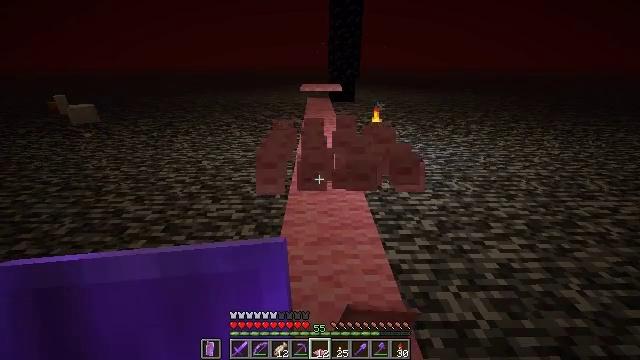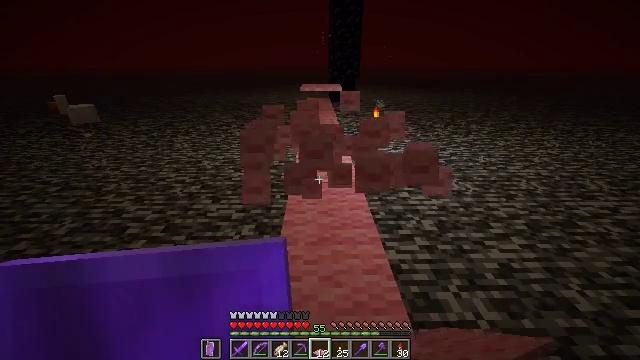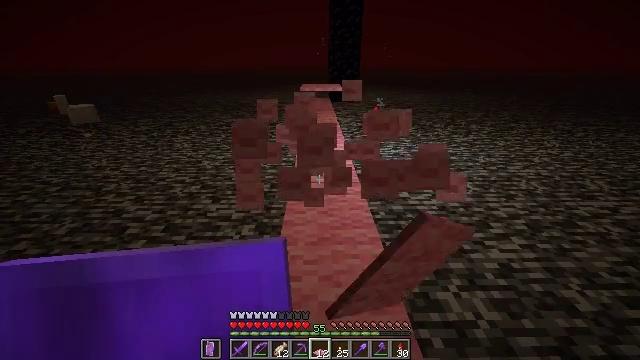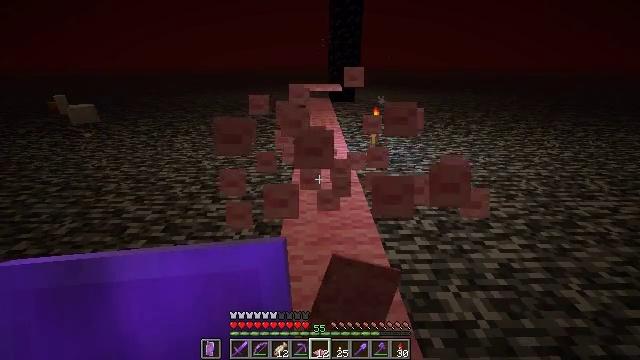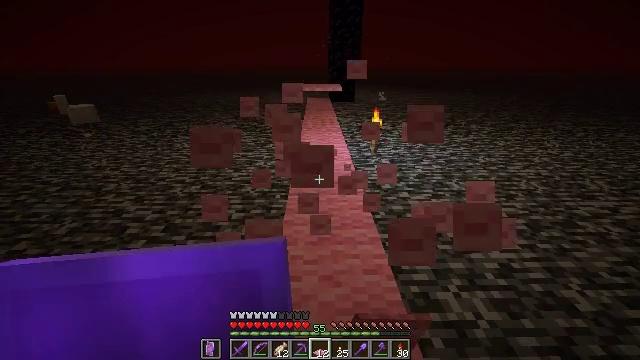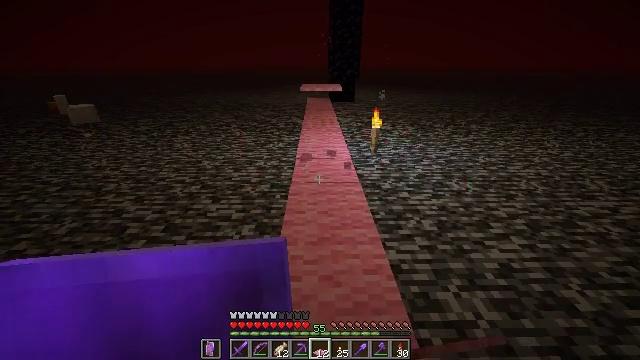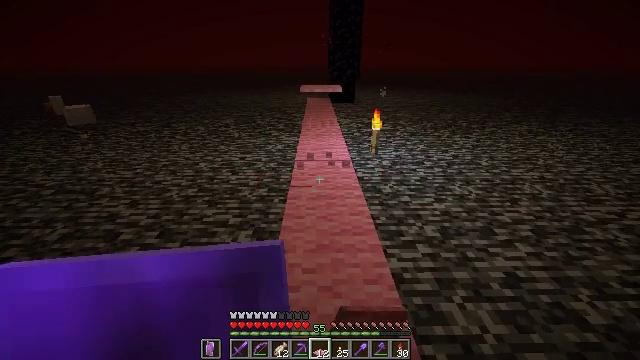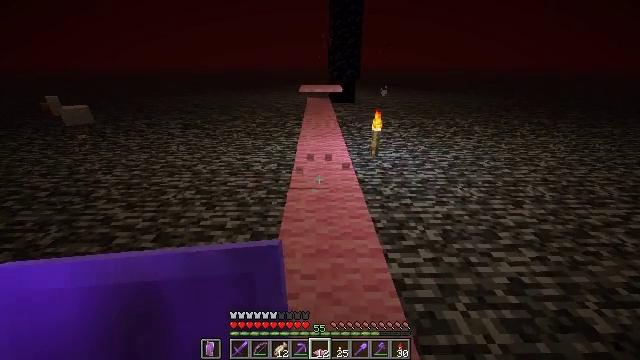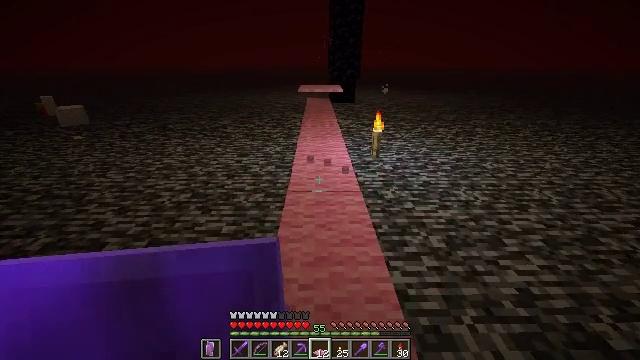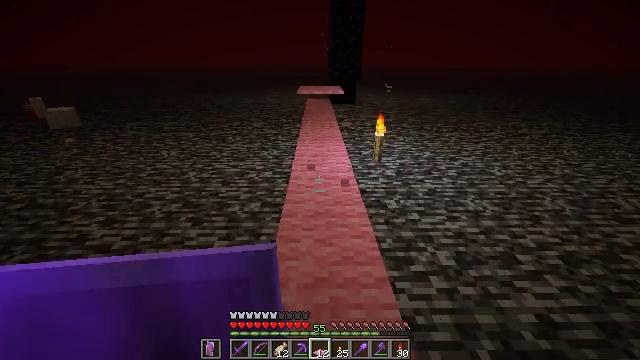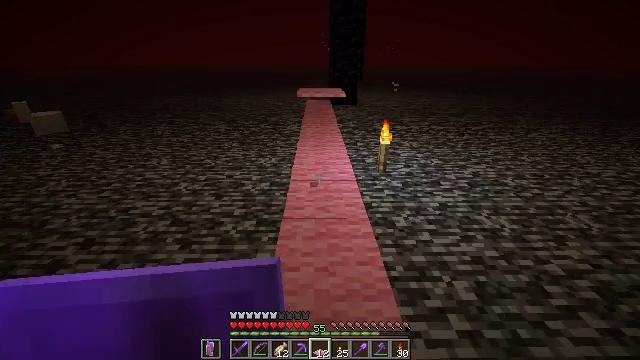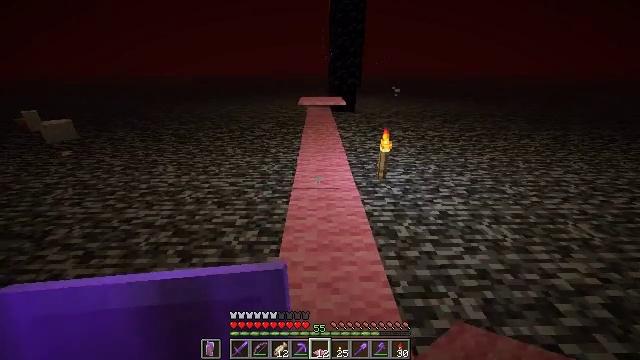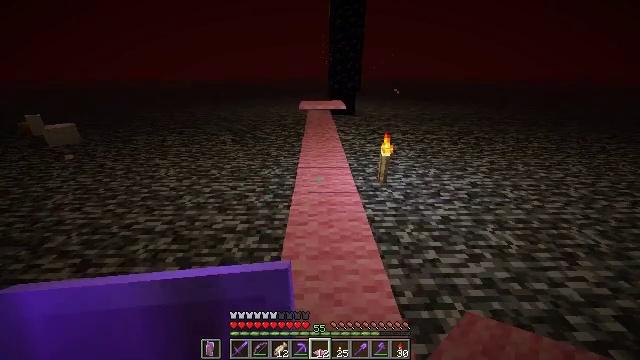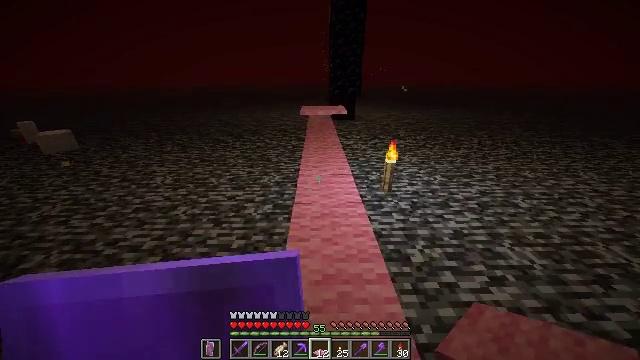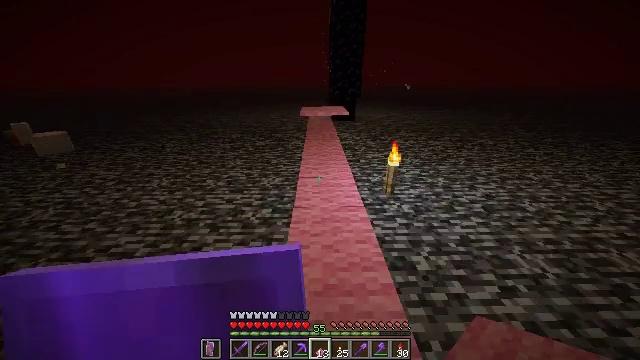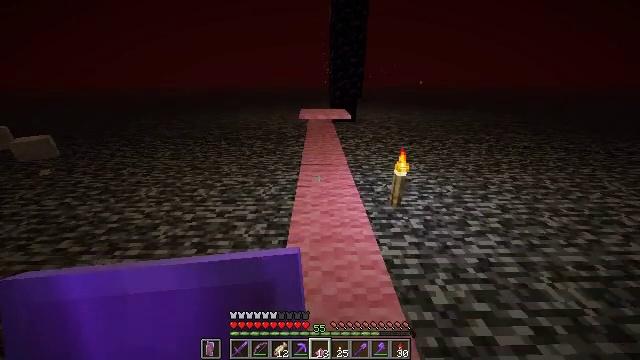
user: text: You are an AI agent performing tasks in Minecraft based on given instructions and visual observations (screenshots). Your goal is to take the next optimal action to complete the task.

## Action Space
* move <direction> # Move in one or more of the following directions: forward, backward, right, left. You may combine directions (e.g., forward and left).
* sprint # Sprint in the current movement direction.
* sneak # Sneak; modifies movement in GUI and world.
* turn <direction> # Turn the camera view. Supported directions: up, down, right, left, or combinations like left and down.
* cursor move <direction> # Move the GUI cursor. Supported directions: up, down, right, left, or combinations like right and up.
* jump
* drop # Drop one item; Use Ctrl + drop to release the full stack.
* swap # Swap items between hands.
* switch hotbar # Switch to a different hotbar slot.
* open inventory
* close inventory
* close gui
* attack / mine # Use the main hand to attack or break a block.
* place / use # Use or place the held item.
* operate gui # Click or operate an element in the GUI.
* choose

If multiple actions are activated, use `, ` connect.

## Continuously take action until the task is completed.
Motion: motion action
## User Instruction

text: mine block pink carpet
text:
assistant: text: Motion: attack / mine
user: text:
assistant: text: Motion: attack / mine
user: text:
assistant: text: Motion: attack / mine
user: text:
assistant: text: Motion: attack / mine
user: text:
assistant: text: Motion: attack / mine
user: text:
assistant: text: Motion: move forward
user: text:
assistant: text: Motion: move forward
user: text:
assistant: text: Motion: move forward
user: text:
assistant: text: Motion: move forward
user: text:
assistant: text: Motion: move forward, sprint
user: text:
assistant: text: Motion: move forward, sprint
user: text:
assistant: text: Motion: move forward, sprint
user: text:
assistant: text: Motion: move forward, sprint
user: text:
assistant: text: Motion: move forward, sprint
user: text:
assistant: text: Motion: move forward, sprint
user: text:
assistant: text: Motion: move forward, sprint
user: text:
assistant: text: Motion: move forward, sprint
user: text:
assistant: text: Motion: move forward, sprint
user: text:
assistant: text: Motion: move forward, sprint
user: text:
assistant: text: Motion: move forward, sprint
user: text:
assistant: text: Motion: move forward, sprint
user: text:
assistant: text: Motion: move forward, sprint
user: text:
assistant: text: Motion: move forward, sprint
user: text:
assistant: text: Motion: move forward, sprint
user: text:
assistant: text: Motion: move forward, sprint
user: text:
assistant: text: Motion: move forward, sprint
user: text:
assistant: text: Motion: no_op
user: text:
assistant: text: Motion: turn down
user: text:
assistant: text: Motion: turn down
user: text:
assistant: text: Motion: turn down